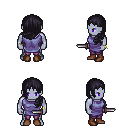
a pixel art fantasy rpg character, male body template, dark elf, purple skin, chain tabard jacket, magenta pants, raven left-swept hairstyle, bracelets, brown shoes, dagger, four views (front, back, left, right), 2x2 character sprite sheet, small pixel art, hard edges, no anti-aliasing